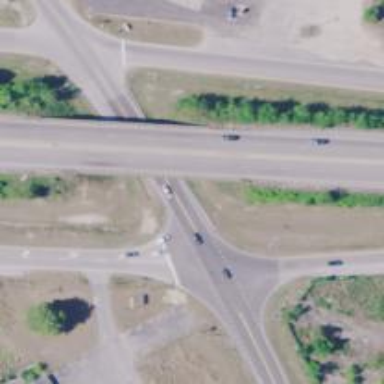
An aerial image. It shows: Trunk highway with bridge.